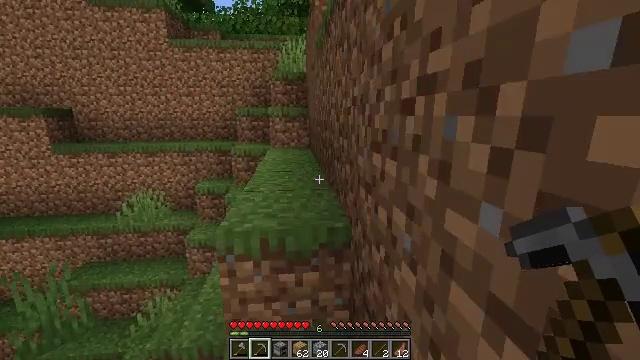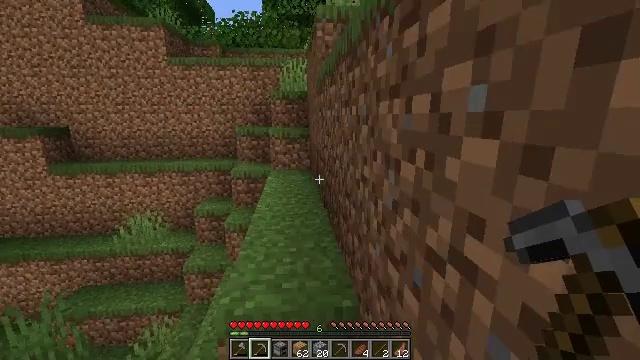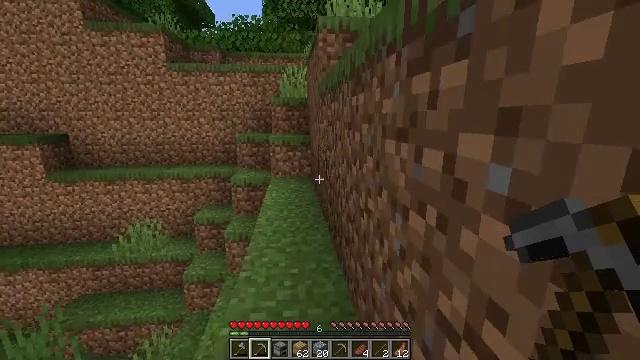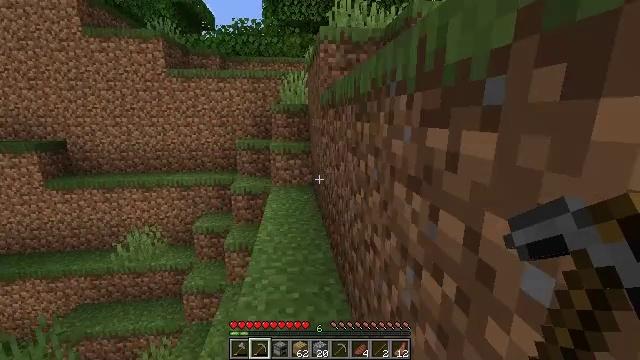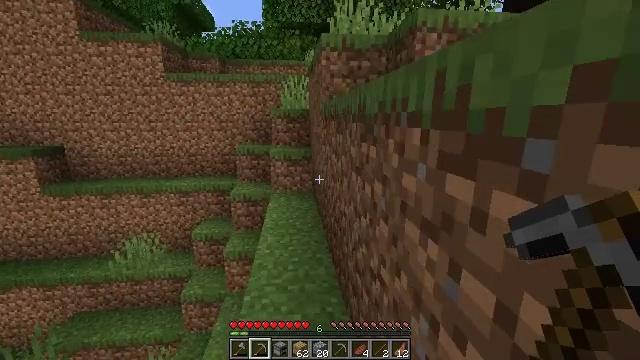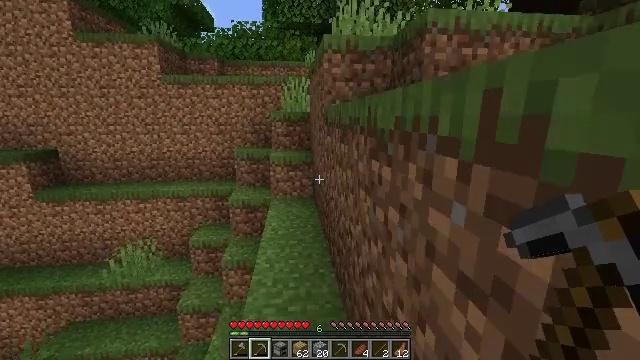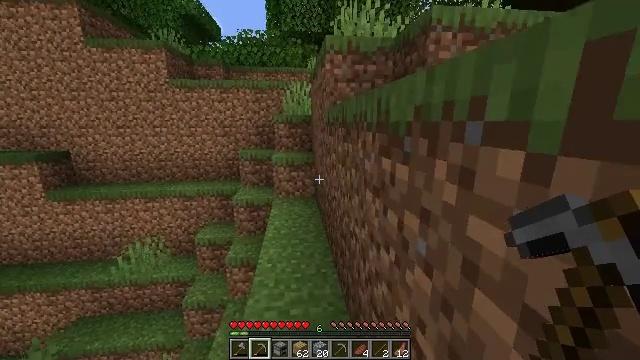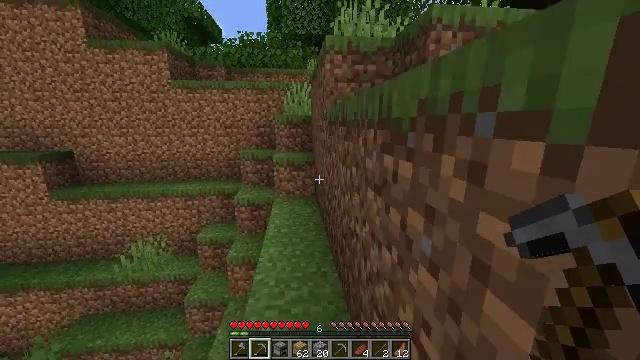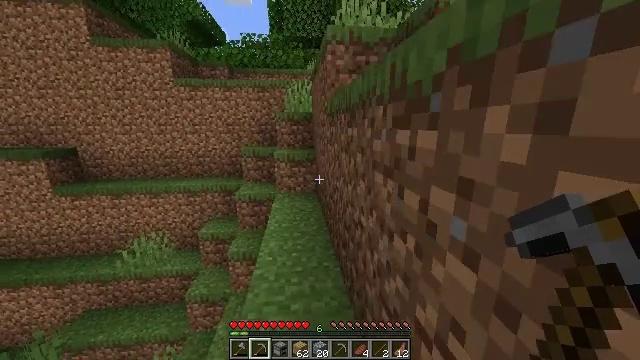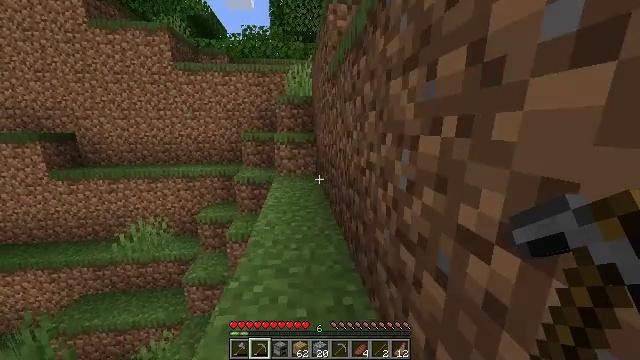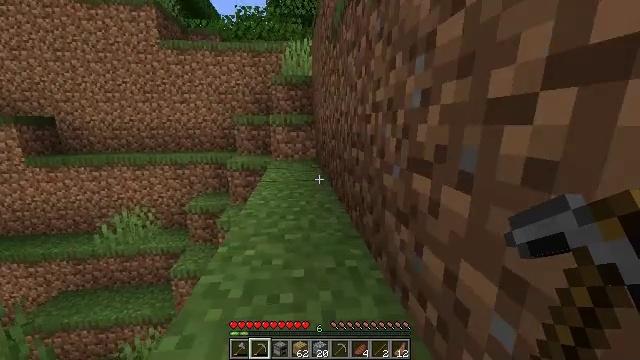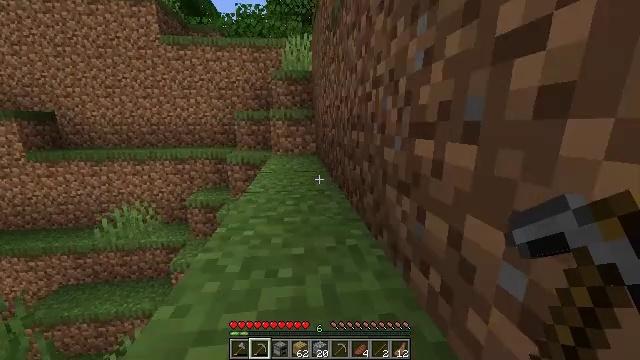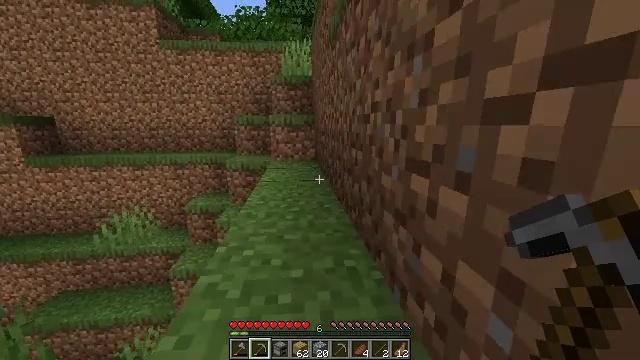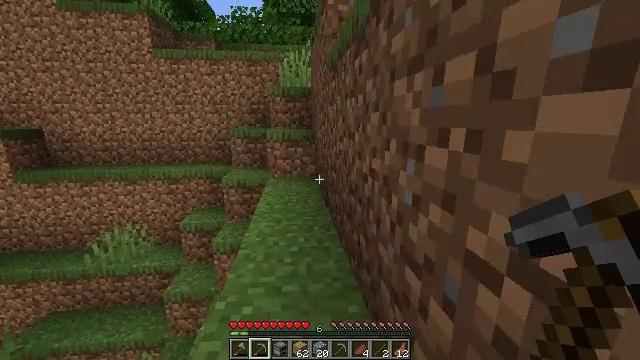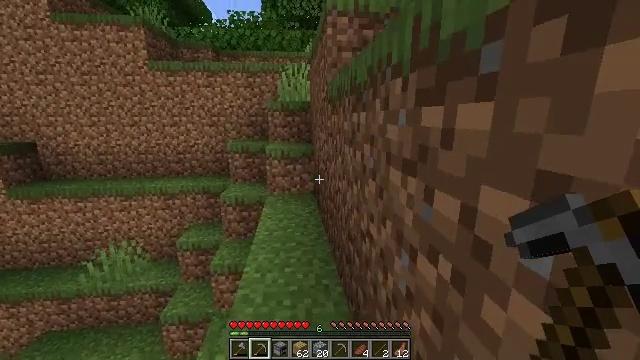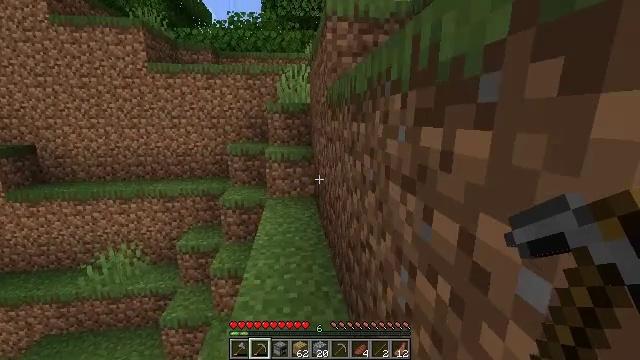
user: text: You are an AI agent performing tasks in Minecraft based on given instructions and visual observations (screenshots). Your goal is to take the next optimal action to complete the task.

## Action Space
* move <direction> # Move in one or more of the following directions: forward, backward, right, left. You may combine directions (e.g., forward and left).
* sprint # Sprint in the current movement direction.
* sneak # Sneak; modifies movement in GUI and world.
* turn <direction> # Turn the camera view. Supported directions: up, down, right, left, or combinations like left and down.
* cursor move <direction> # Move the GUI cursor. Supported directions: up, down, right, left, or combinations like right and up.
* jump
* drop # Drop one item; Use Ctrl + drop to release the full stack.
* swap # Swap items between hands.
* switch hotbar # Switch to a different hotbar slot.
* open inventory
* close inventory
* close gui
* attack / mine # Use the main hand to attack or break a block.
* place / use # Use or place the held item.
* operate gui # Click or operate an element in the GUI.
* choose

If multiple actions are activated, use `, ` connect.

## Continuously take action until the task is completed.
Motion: motion action
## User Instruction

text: Mine the dead bush in the desert.
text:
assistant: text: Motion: move forward, jump
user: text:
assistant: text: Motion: move forward, jump
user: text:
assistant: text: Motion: move forward, jump
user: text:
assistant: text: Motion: move forward, jump
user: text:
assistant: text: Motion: move forward, sprint, jump
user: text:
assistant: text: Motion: move forward, sprint, jump
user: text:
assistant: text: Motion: move forward, sprint, jump
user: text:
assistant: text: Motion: move forward, sprint, jump
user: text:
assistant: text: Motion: move forward, sprint, jump
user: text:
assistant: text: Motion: move forward, sprint, jump
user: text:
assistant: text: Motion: move forward, sprint, jump
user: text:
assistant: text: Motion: move forward, sprint, jump
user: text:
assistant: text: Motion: move forward, sprint, jump
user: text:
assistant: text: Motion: move forward, sprint, jump
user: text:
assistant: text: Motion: move forward, sprint, jump
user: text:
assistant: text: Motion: move forward, sprint, jump
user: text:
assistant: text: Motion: move forward, sprint, jump
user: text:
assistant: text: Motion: move forward, sprint, jump
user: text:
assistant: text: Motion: move forward, sprint, jump
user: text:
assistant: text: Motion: move forward, sprint, jump
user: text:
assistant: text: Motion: move forward, sprint, jump
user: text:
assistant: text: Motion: move forward, sprint, jump
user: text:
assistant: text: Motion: move forward, sprint, turn left and down, jump
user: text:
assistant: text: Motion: move forward, sprint, turn left, jump
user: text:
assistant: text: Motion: move forward, sprint, jump
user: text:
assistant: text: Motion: move forward, sprint, jump
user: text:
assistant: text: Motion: move forward, sprint, jump
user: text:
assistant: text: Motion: move forward, sprint, jump
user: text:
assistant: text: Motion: move forward, sprint, jump
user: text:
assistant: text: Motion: move forward, sprint, jump